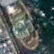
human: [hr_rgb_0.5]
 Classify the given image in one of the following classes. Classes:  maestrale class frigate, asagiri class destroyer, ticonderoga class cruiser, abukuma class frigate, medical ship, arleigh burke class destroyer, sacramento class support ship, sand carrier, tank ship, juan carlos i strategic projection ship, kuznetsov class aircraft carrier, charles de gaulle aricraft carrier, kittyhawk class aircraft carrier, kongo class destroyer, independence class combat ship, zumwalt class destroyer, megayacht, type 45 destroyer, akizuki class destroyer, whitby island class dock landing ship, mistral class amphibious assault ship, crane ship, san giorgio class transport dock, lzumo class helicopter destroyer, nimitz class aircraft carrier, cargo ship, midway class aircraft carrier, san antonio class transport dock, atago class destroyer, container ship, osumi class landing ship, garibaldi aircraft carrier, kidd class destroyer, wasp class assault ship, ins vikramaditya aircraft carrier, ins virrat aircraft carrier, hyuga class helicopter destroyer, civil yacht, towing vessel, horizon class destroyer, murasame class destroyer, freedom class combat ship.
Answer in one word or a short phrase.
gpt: Towing vessel